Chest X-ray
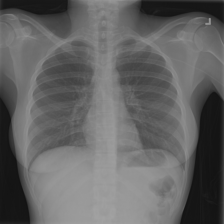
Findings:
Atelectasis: negative
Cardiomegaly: negative
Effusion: negative
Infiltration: negative
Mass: negative
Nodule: negative
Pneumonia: negative
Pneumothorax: negative
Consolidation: negative
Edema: negative
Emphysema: negative
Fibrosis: negative
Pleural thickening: negative
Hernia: negative